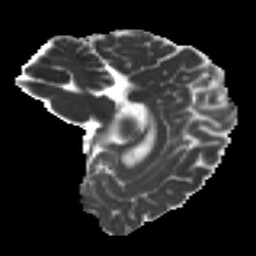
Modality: MD
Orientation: sagittal
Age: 35
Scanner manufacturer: ge
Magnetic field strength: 3 T
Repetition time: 7.8 s
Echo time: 0.0606 s